Aerial crown-view tile of a tropical tree (Barro Colorado Island, Panama), acquired 20250512:
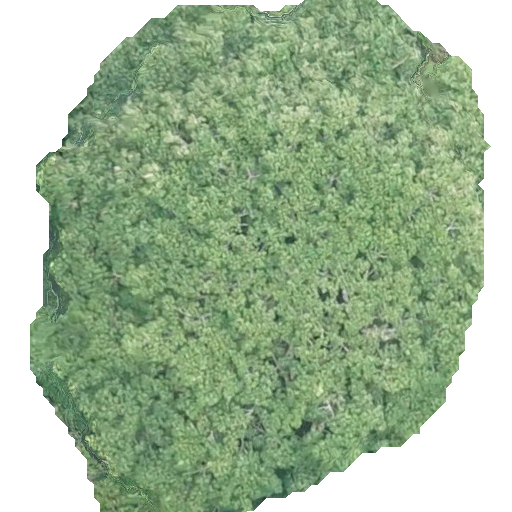
Species: Sterculia apetala
GBIF accepted scientific name: Sterculia apetala
Crown area: 283.553 m²